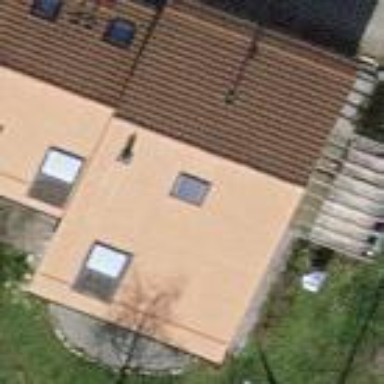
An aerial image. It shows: Semidetached house.